Question: Trying to set up the UI using Netbeans' visual UI builder, but I want to add the action Listeners and action Events at a later time; After all components have been initialized. Strangely, all buttons are sized properly until I add an action listener to them. Notice the buttons that have abnormal height? Those are the ones I added action events to. The code for this can be found <URL>. I want the images to maintain their original height before and after adding the actions.

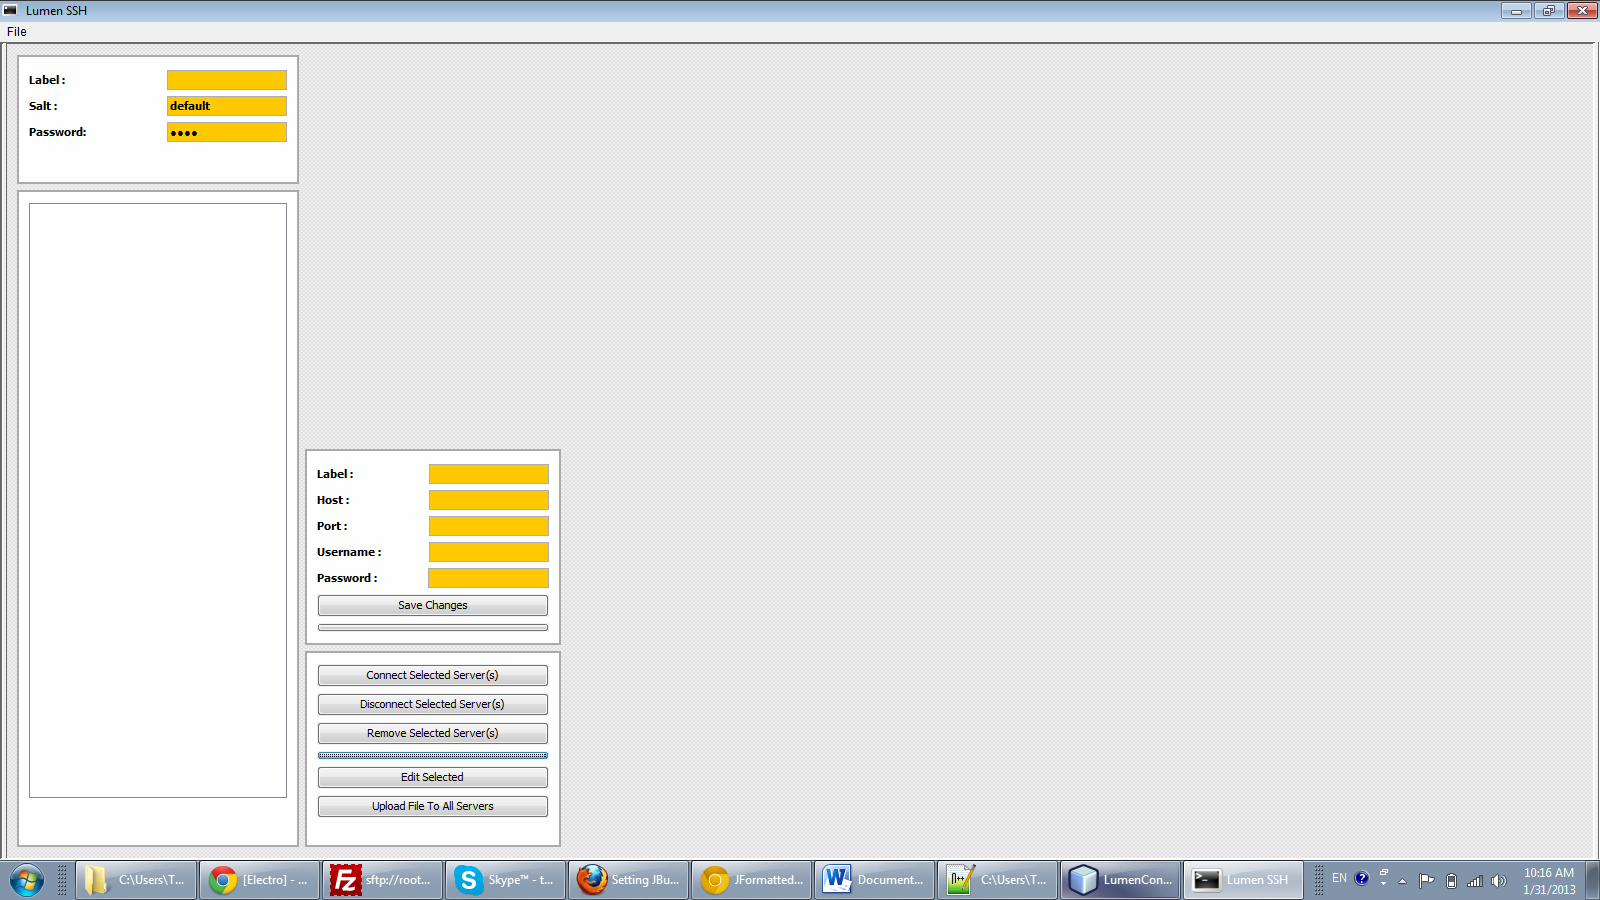
Answer: Update: Changing
'''
btnEditCancel.setAction(new AbstractAction() {
@Override
public void actionPerformed(ActionEvent e) {
jpEditSavedLogins.setVisible(false);
}
});
'''
To
'''
btnEditCancel.addActionListener(new AbstractAction() {
@Override
public void actionPerformed(ActionEvent e) {
jpEditSavedLogins.setVisible(false);
}
});
'''
Seems to solve the issue.